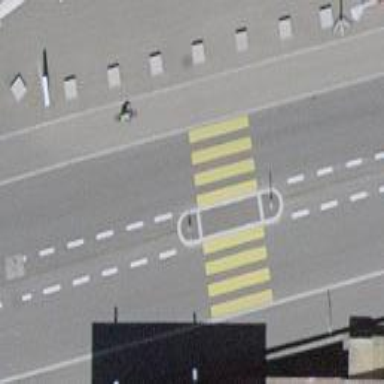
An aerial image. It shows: Uncontrolled crossing with central island on the road.